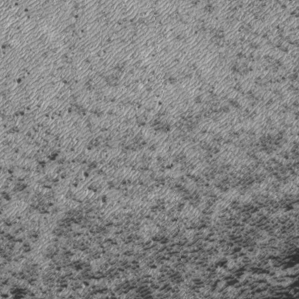
Label: frost